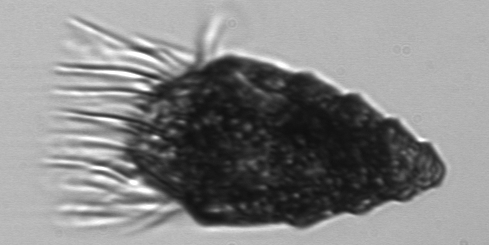
Label: Laboea_strobila